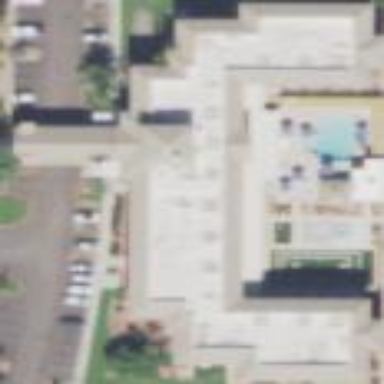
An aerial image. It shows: Hotel building.